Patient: sex M, age 51
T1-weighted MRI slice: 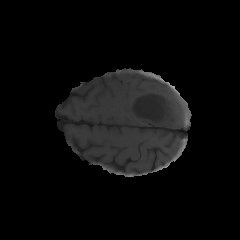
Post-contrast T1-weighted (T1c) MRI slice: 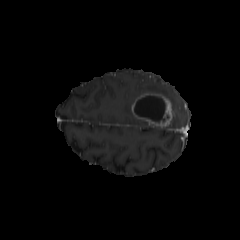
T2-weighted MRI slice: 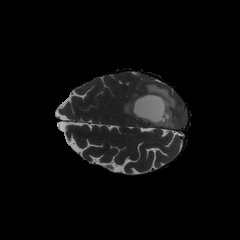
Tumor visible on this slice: yes
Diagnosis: Glioblastoma, IDH-wildtype
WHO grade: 4